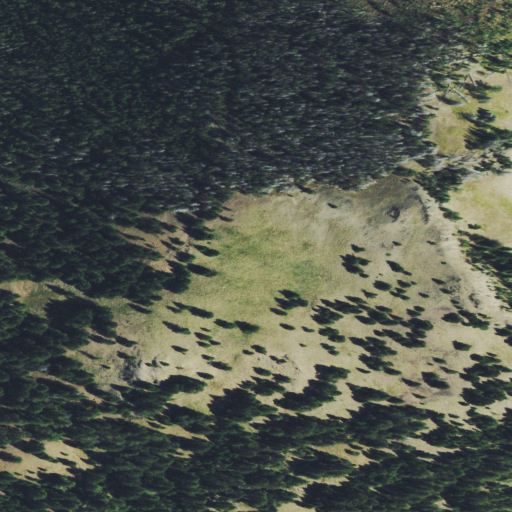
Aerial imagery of mountain in Montana named Old Baldy Mountain containing evergreen forest and shrub